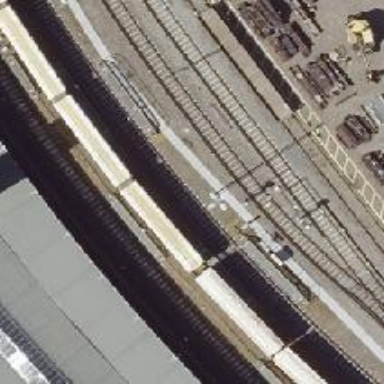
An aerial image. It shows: Yard meant for service. The rail tracks are electrified at the top.